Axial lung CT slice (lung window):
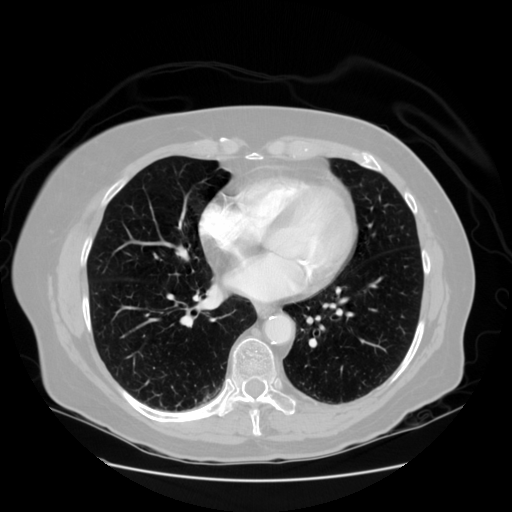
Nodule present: no